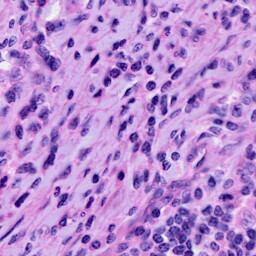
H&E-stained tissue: Cervix